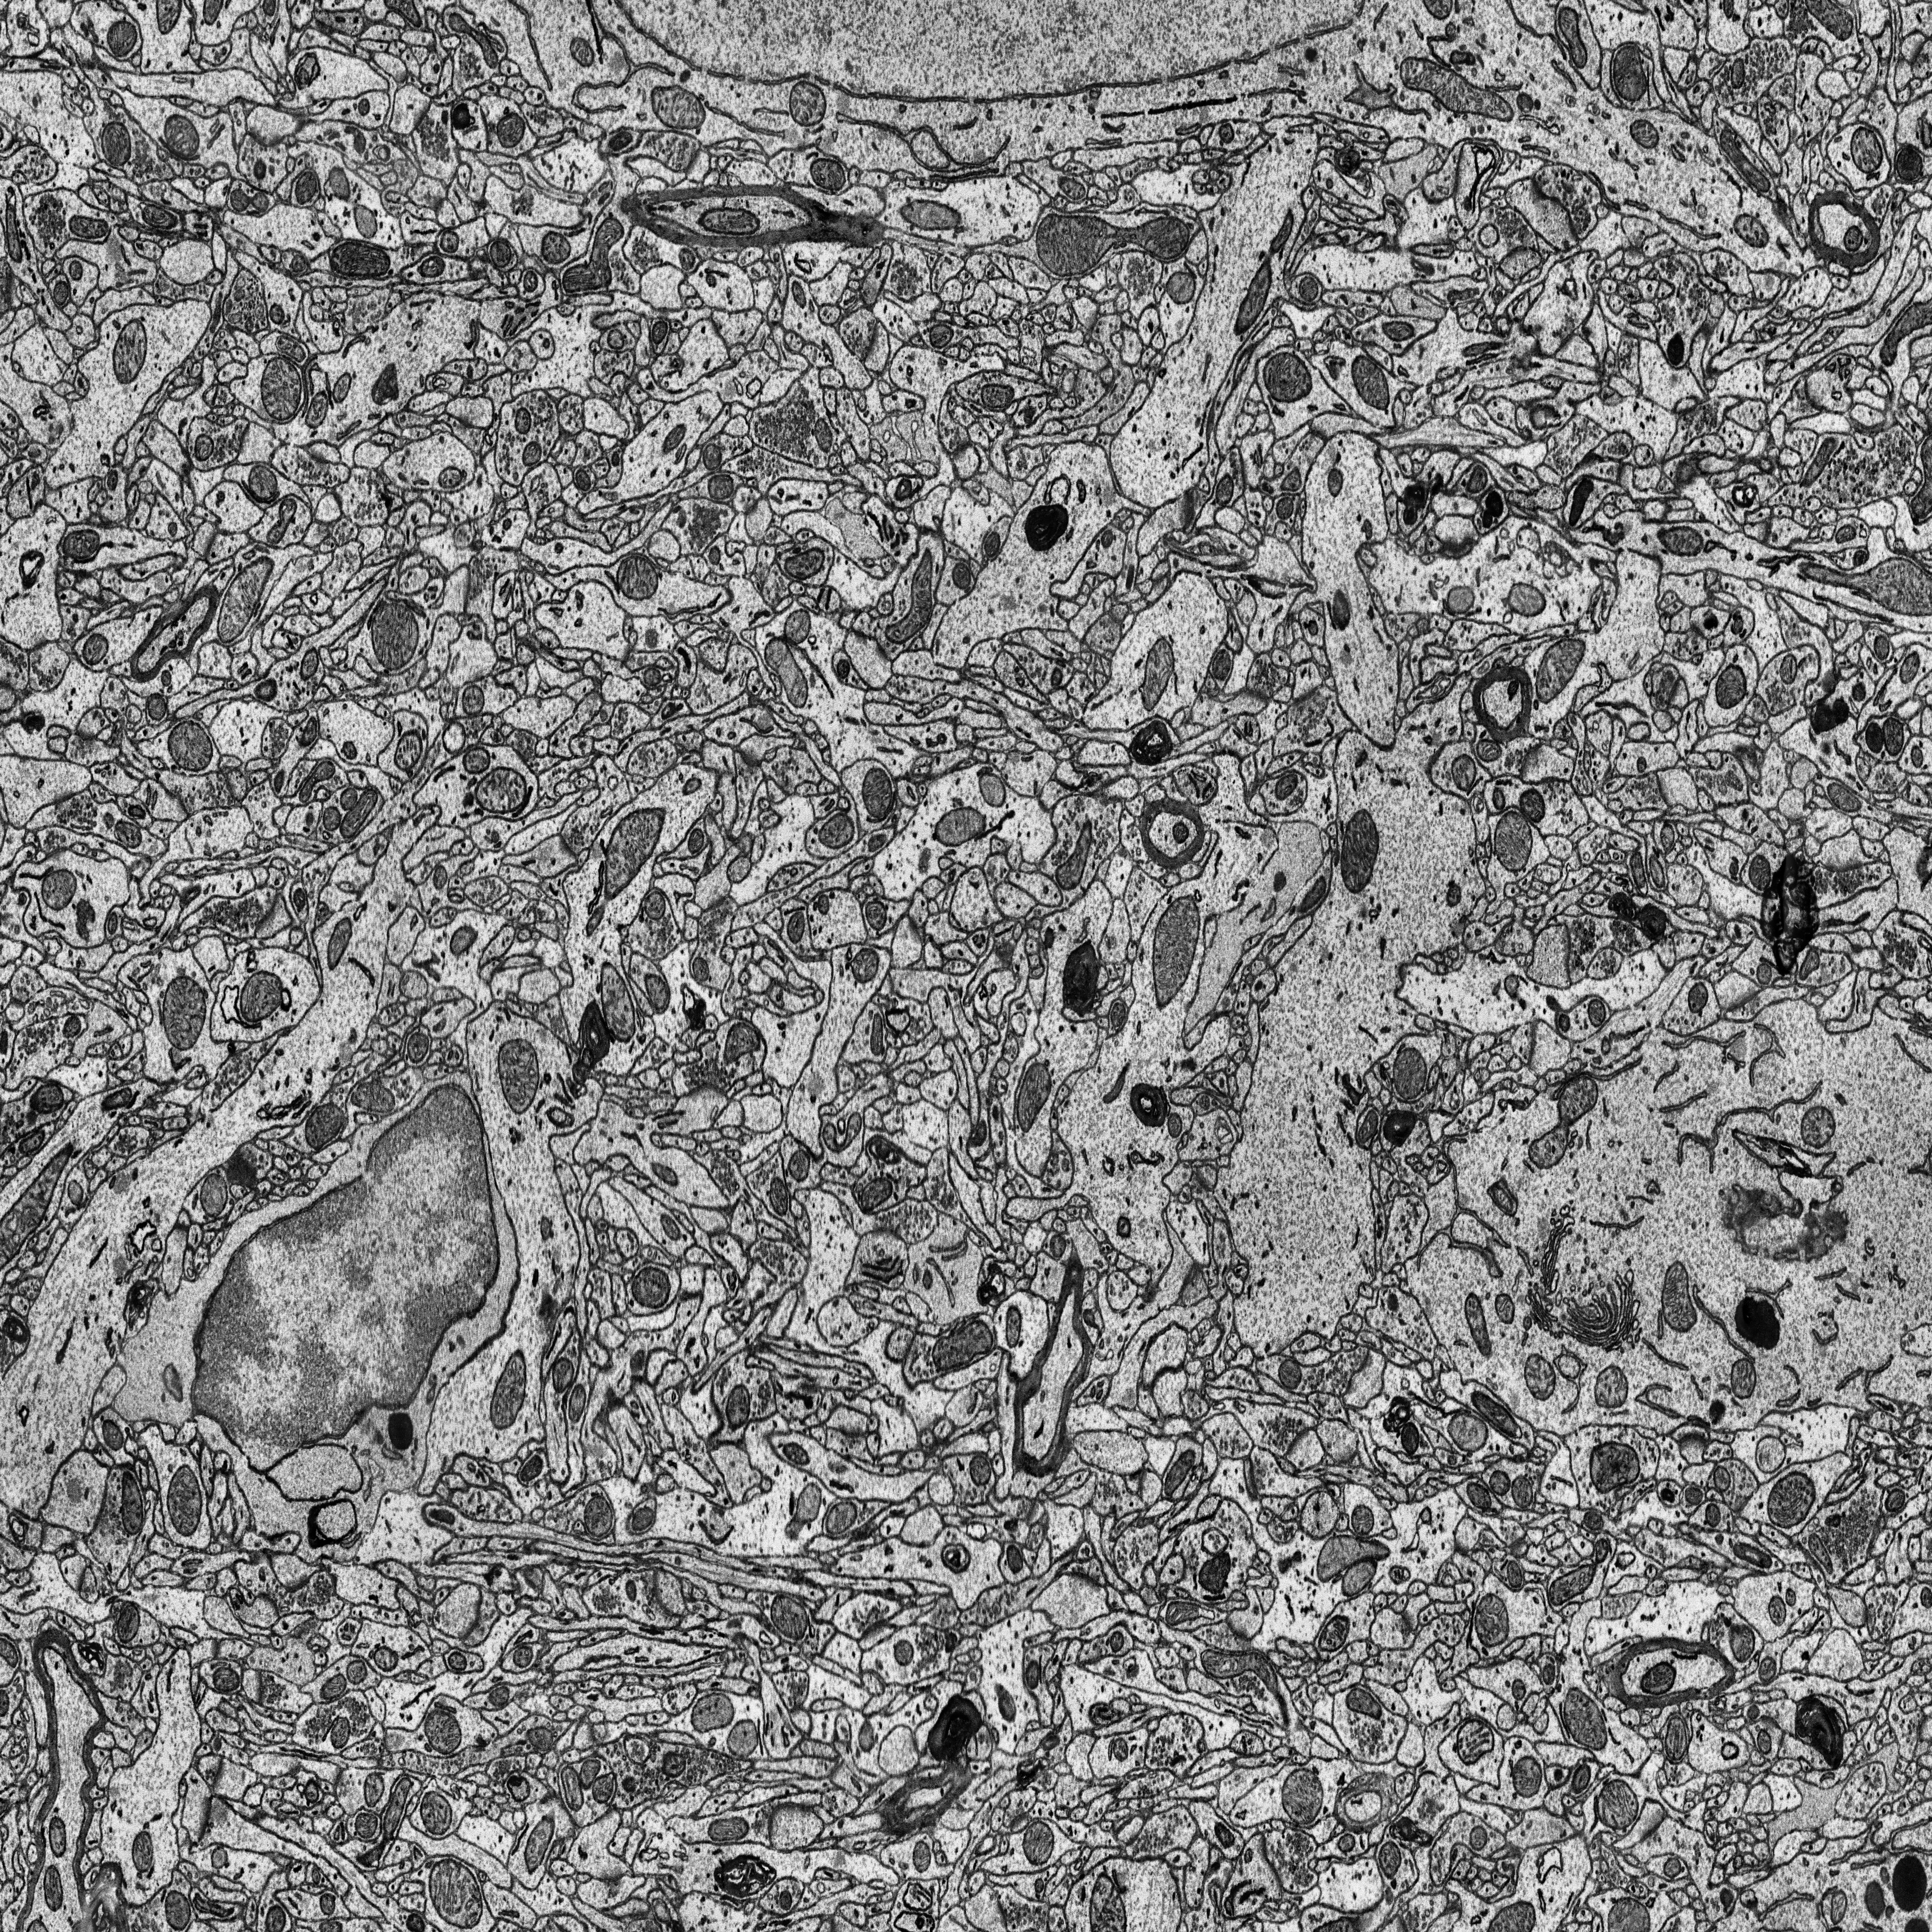
Electron microscopy slice of rat cortex tissue
Slice depth (z): 111
Mitochondria instances in slice: 377